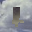
Label: 4